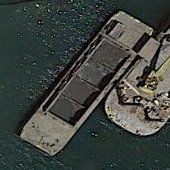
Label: civil